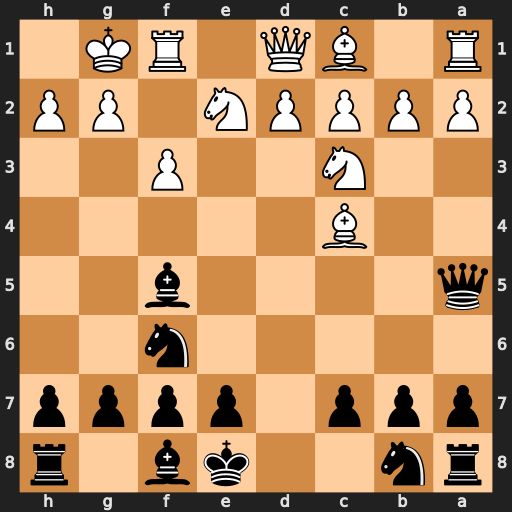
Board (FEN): rn2kb1r/ppp1pppp/5n2/q4b2/2B5/2N2P2/PPPPN1PP/R1BQ1RK1
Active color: b
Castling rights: kq
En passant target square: -
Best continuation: Qc5+ Kh1 Qxc4